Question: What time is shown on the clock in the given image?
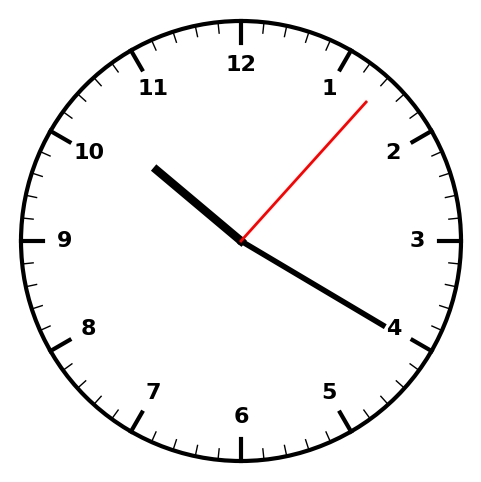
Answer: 10:20:07